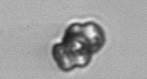
Label: Dinophyceae